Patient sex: M
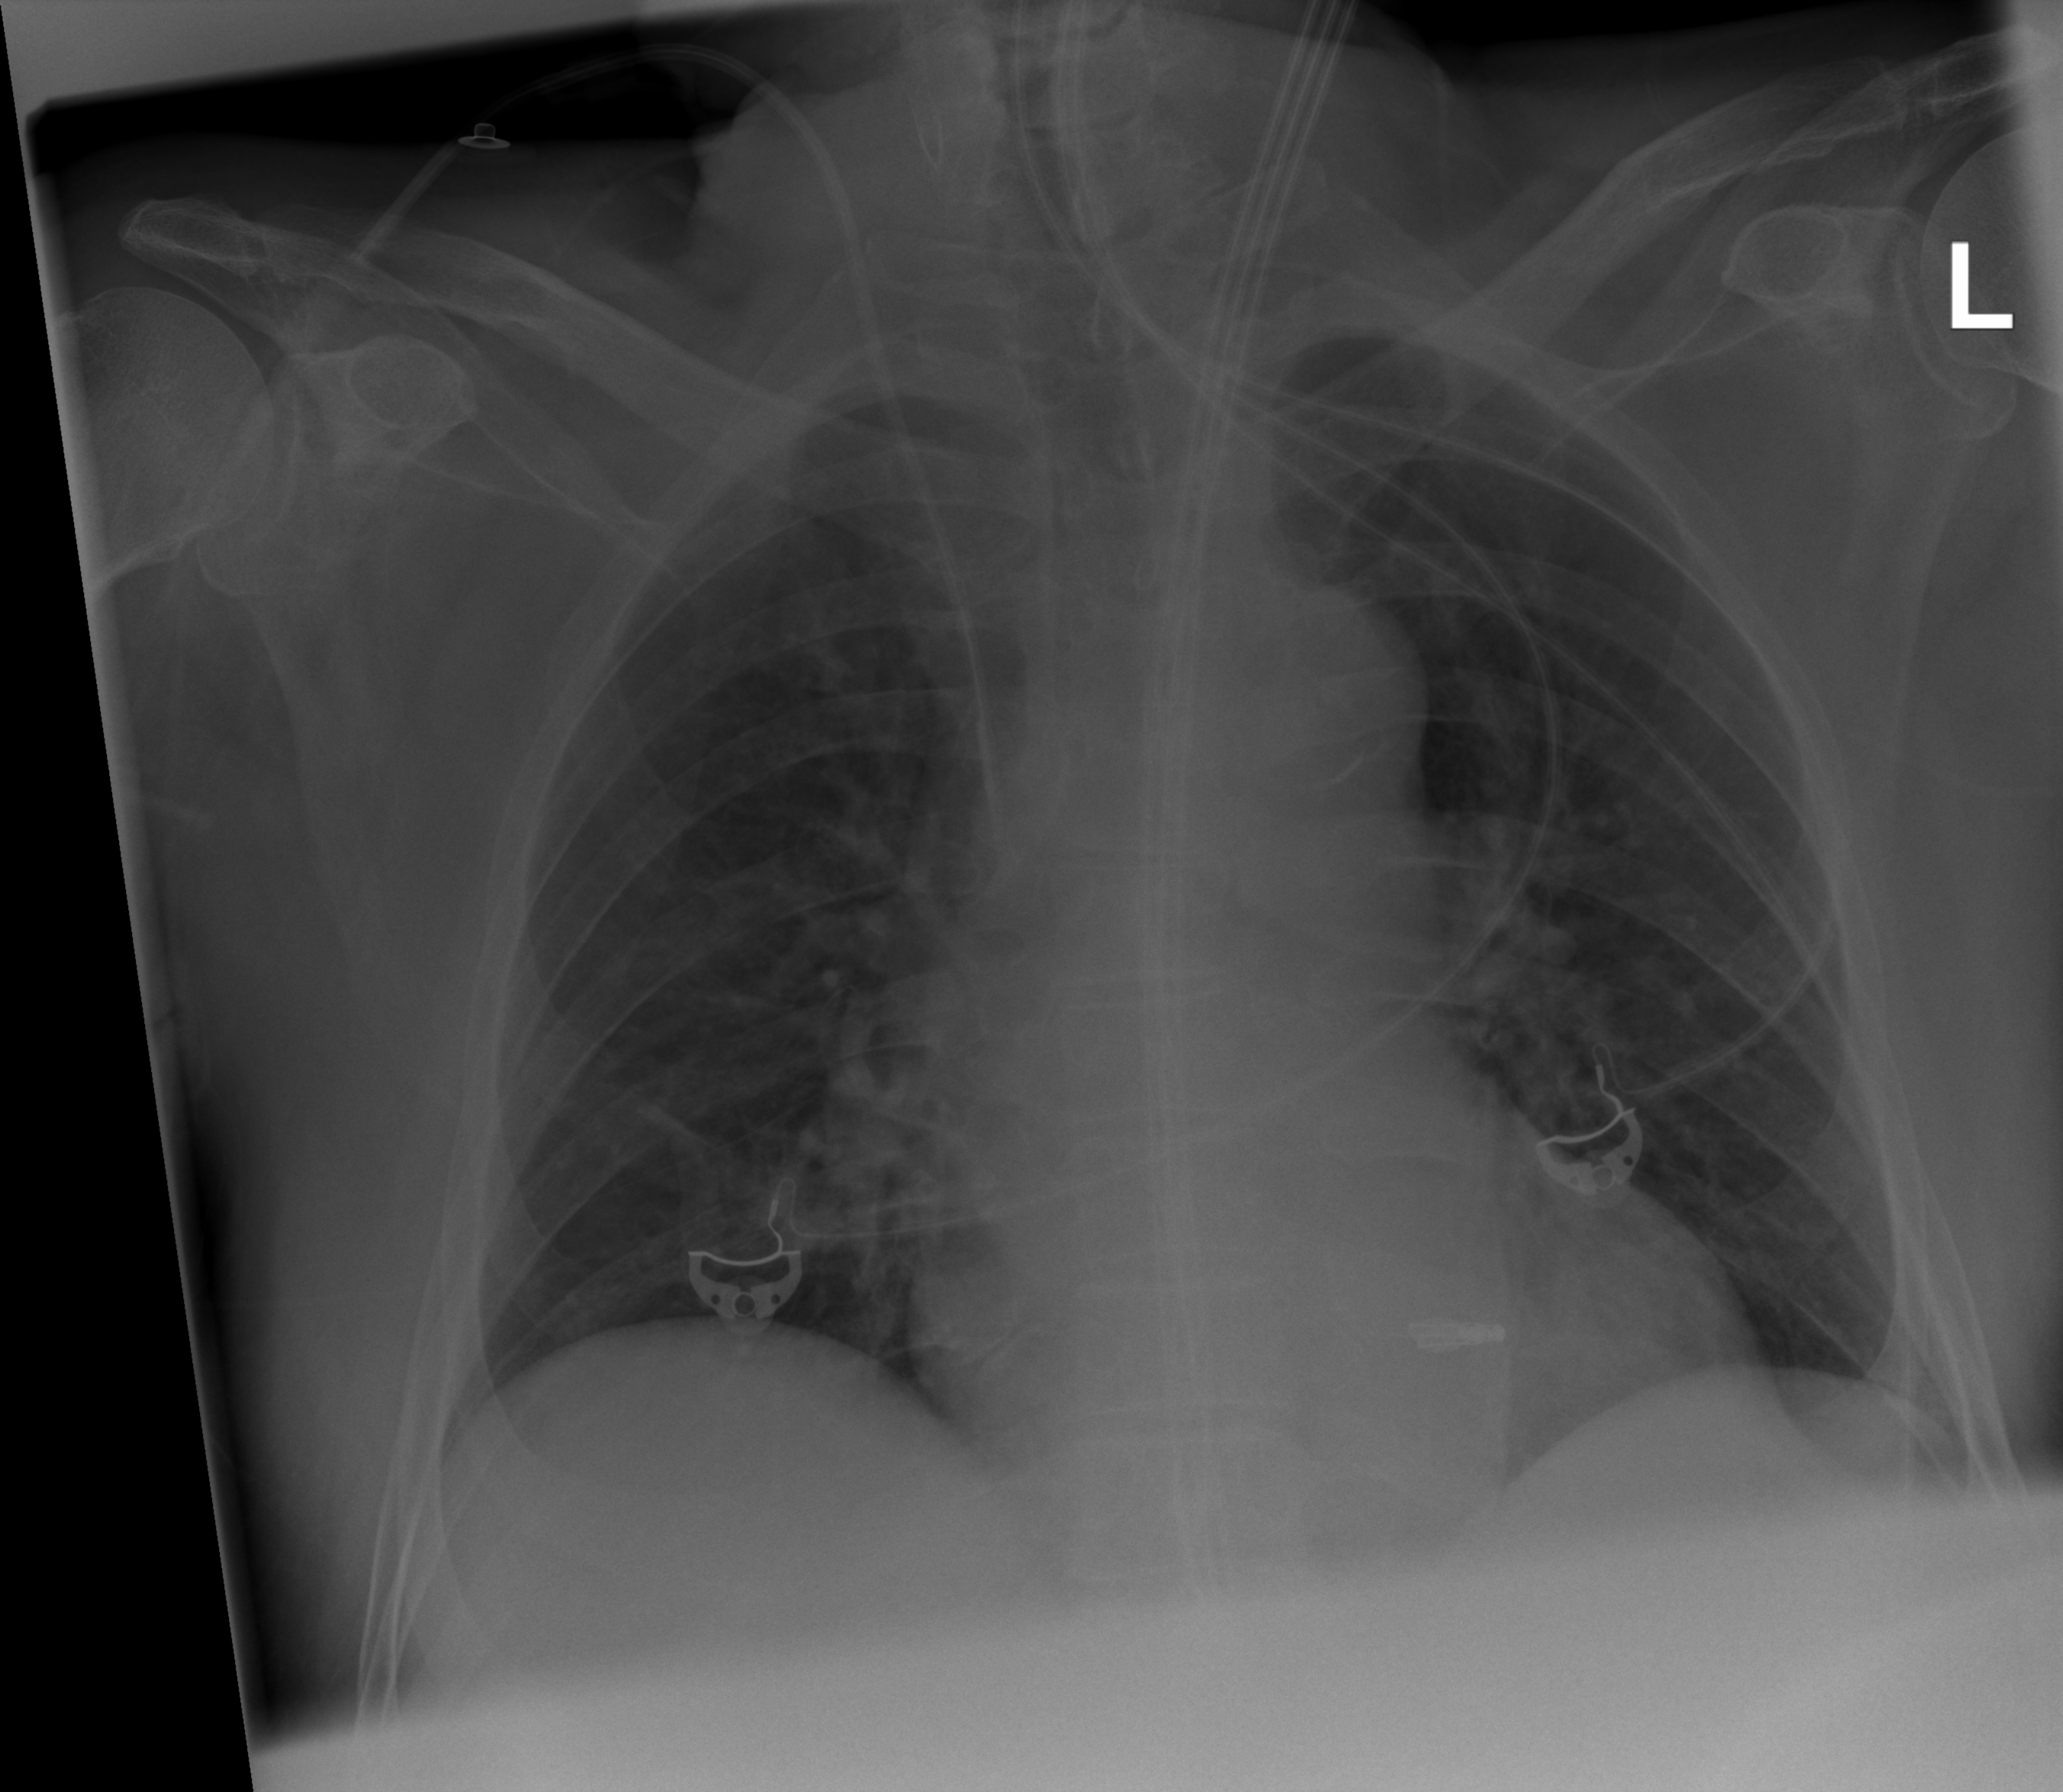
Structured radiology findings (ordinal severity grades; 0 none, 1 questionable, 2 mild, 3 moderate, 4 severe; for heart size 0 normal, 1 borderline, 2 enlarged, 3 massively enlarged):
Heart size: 1
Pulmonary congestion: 2
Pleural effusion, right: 0
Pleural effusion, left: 0
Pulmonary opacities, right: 2
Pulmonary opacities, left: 0
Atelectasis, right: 2
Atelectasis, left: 0